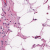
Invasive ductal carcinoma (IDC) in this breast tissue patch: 0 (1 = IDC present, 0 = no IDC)